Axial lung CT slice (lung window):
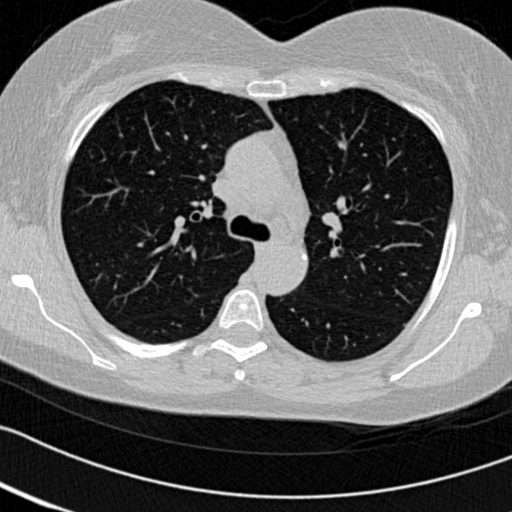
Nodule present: no